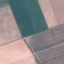
Label: AnnualCrop